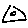
Label: triangle